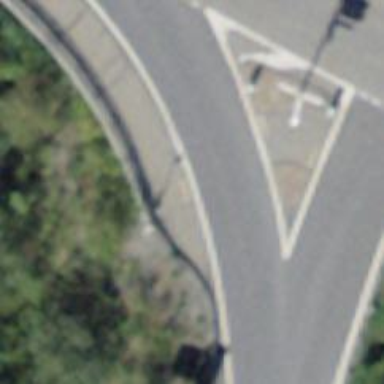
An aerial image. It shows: Unmarked crossing on the road.